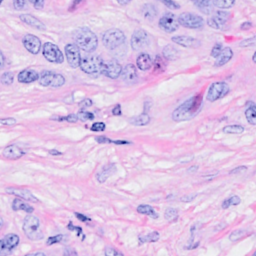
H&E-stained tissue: Breast